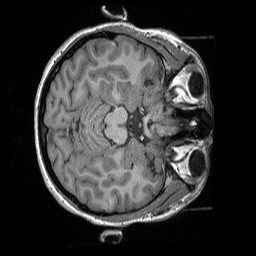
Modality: T1w
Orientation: axial
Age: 24
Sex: female
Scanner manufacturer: siemens
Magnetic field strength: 3 T
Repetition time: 1.9 s
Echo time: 0.00252 s